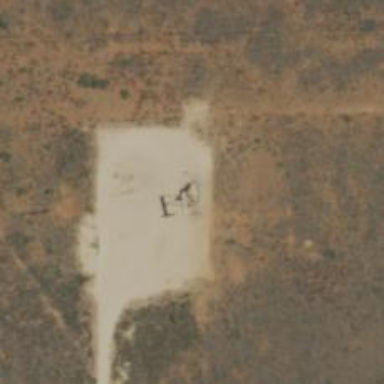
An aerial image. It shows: Petroleum well.